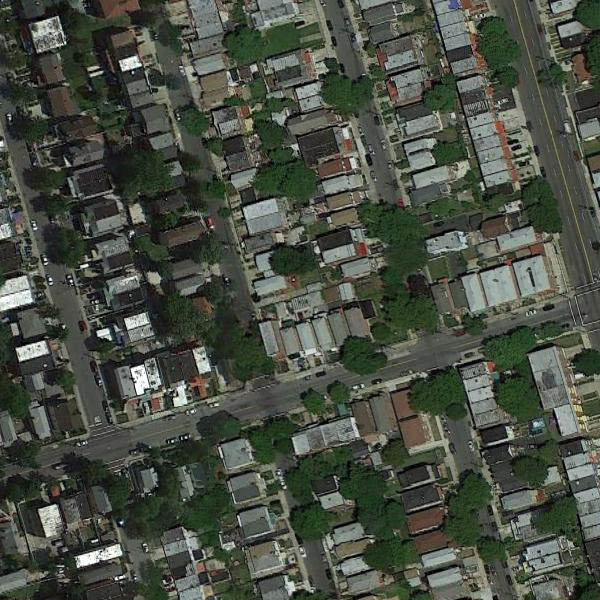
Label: DenseResidential